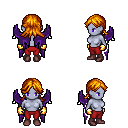
a pixel art fantasy rpg character, female body template, dark elf, purple skin, purple wings, red pants, dark blonde loose hair, gold gloves, maroon shoes, four views (front, back, left, right), 2x2 character sprite sheet, small pixel art, hard edges, no anti-aliasing